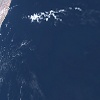
Label: water